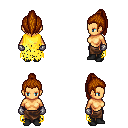
a pixel art fantasy rpg character, female body template, human, tanned skin, yellow tattered cape, robe skirt, brunette long topknot hairstyle, metal gloves, black shoes, four views (front, back, left, right), 2x2 character sprite sheet, small pixel art, hard edges, no anti-aliasing